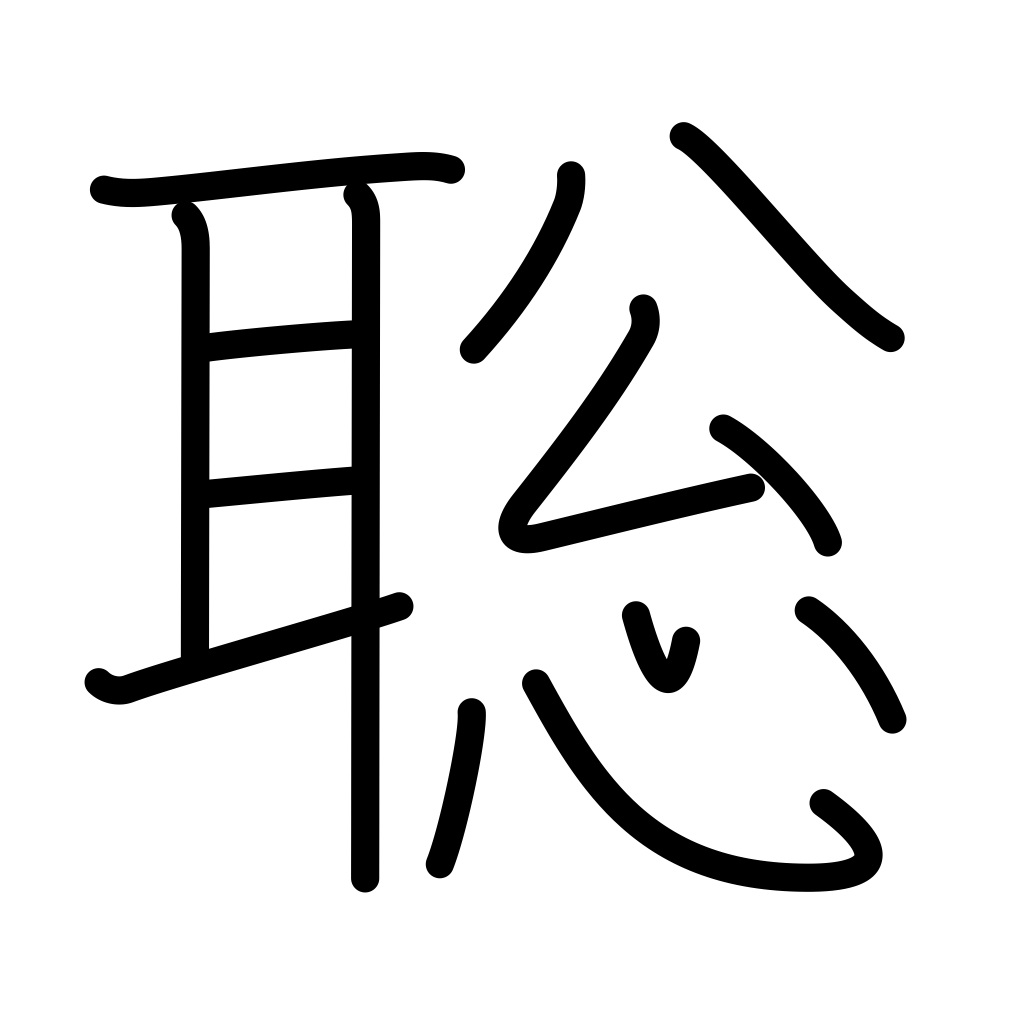
Meaning: wise, fast learner